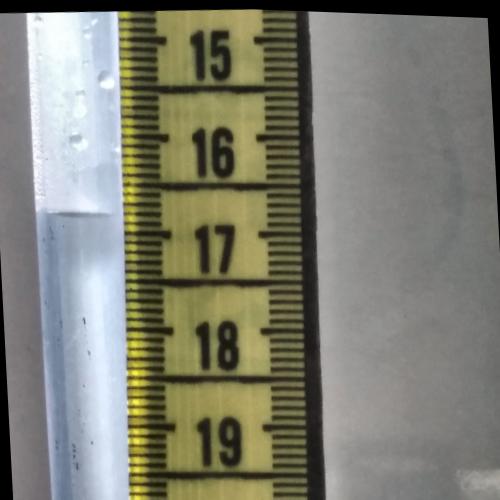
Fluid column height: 16.8 cm